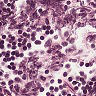
Metastatic tissue present: no